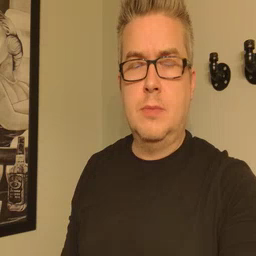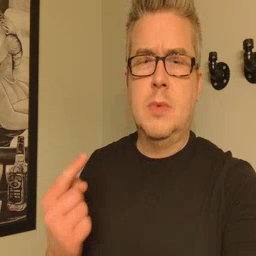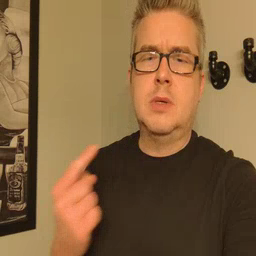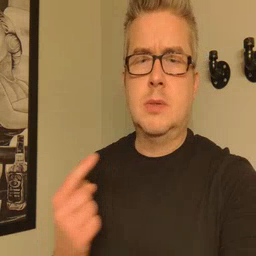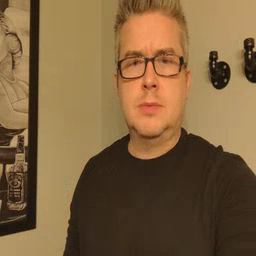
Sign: owie